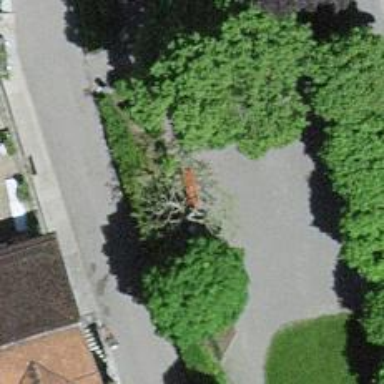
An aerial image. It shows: Red bench.